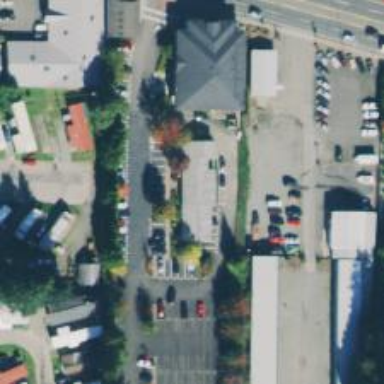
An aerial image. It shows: Veterinary facility.